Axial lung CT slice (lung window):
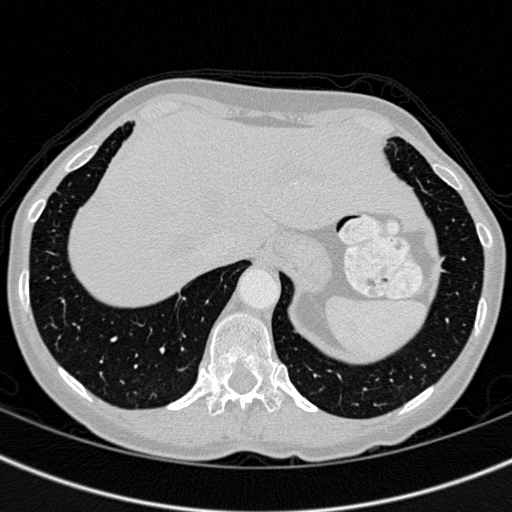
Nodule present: no